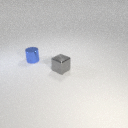
small blue metal cylinder to the left of small gray metal cube